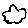
Label: cloud